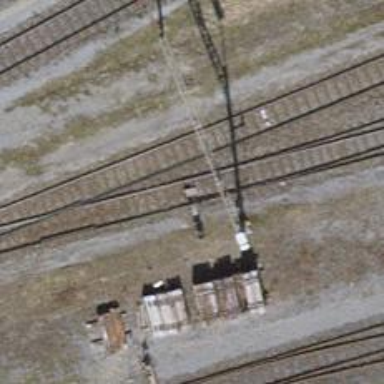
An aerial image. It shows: Railway switch.